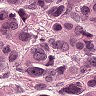
Metastatic tissue present: yes